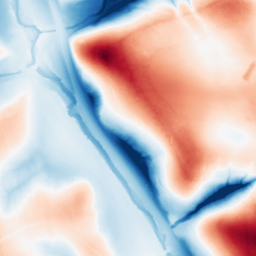
Category: classical
Decomposition family: uniform
Decomposition parameters: size: 100
Upsampling method: quadratic
Upsampling parameters: scale: 8
Upsampling scale: 8